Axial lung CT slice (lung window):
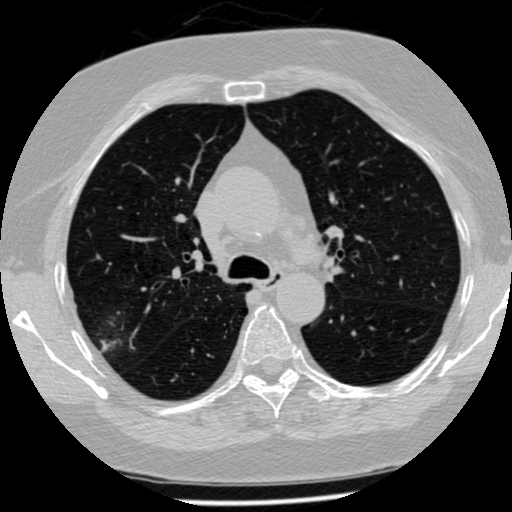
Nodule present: yes
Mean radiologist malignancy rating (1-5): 3.5